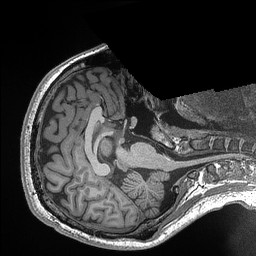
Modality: T1w
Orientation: axial
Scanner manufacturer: siemens
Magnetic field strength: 3 T
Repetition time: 2.3 s
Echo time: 0.00298 s